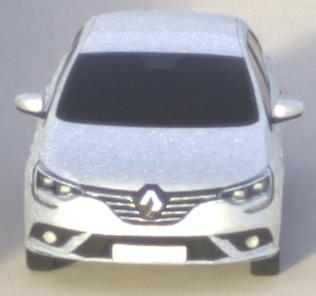
Make: Renault
Model: Mégane ENERGY TCe 100
Detailed model: Mégane (IV)
Model produced from: 2016/03
Model produced until: 2018/08
Doors: 5
Color: white
Road condition: dry road
Daytime: morning or afternoon
Contrast: medium contrast